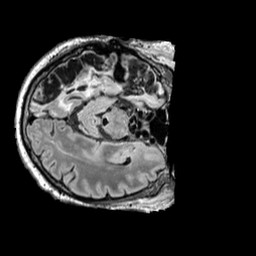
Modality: FLAIR
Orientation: axial
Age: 51
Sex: male
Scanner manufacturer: siemens
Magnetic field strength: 3 T
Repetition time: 5 s
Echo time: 0.387 s